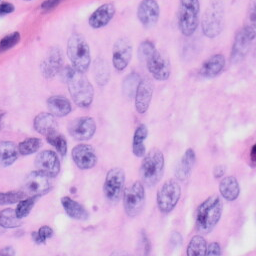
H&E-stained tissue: Skin